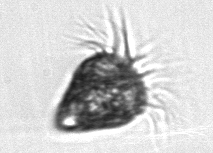
Label: Strombidium_morphotype2